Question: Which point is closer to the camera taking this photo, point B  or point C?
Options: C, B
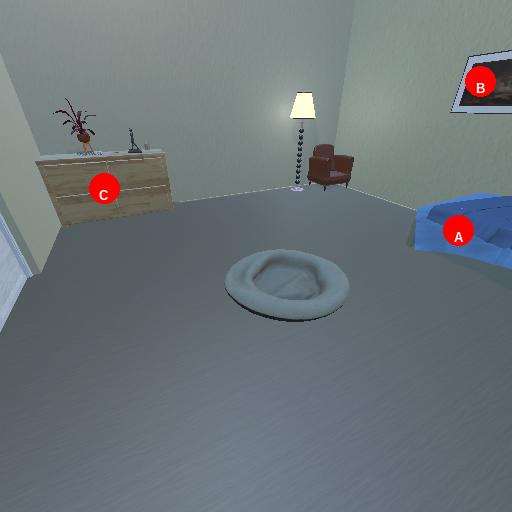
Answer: C